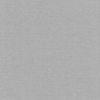
Label: dusty